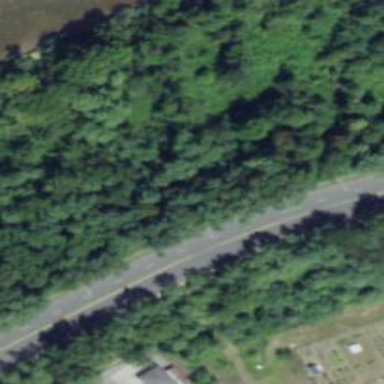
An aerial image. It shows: Primary highway with embankment.